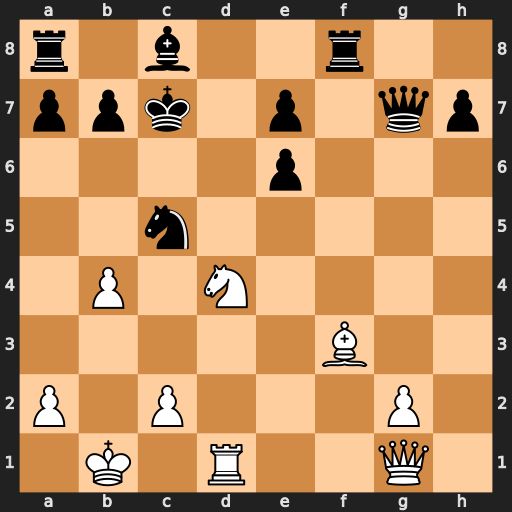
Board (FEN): r1b2r2/ppk1p1qp/4p3/2n5/1P1N4/5B2/P1P3P1/1K1R2Q1
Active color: w
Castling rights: -
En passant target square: -
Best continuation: Nb5+ Kb8 Qxc5